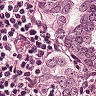
Metastatic tissue present: yes